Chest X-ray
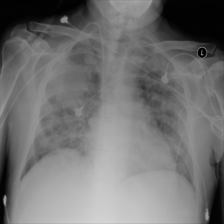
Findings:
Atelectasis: negative
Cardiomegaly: negative
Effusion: negative
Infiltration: positive
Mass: positive
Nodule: negative
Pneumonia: negative
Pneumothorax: negative
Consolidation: negative
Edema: negative
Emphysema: negative
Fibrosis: negative
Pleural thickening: negative
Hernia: negative